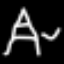
Label: The Eiffel Tower